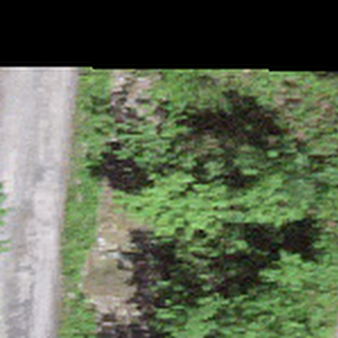
Label: other